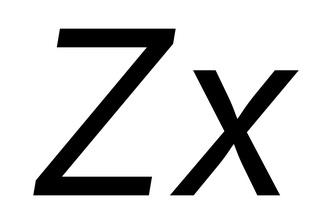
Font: Inter-Italic_Italic